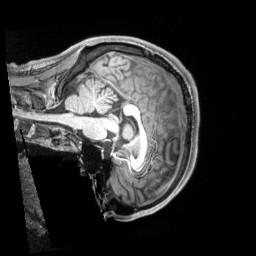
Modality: T1w
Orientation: sagittal
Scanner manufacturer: siemens
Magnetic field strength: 3 T
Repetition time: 2.5 s
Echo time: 0.00218 s